Question: The feature request has been fulfilled by Google. Please see <URL>
Using the old version of the Google Maps Android API, I was able to capture a screenshot of the google map to share via social media. I used the following code to capture the screenshot and save the image to a file and it worked great:
'''
public String captureScreen()
{
String storageState = Environment.getExternalStorageState();
Log.d("StorageState", "Storage state is: " + storageState);
// image naming and path to include sd card appending name you choose for file
String mPath = this.getFilesDir().getAbsolutePath();
// create bitmap screen capture
Bitmap bitmap;
View v1 = this.mapView.getRootView();
v1.setDrawingCacheEnabled(true);
bitmap = Bitmap.createBitmap(v1.getDrawingCache());
v1.setDrawingCacheEnabled(false);
OutputStream fout = null;
String filePath = System.currentTimeMillis() + ".jpeg";
try
{
fout = openFileOutput(filePath,
MODE_WORLD_READABLE);
// Write the string to the file
bitmap.compress(Bitmap.CompressFormat.JPEG, 90, fout);
fout.flush();
fout.close();
}
catch (FileNotFoundException e)
{
// TODO Auto-generated catch block
Log.d("ImageCapture", "FileNotFoundException");
Log.d("ImageCapture", e.getMessage());
filePath = "";
}
catch (IOException e)
{
// TODO Auto-generated catch block
Log.d("ImageCapture", "IOException");
Log.d("ImageCapture", e.getMessage());
filePath = "";
}
return filePath;
}
'''
However, the new GoogleMap object used by V2 of the api does not have a "getRootView()" method like MapView does.
I tried to do this:
'''
SupportMapFragment mapFragment = (SupportMapFragment) getSupportFragmentManager()
.findFragmentById(R.id.basicMap);
View v1 = mapFragment.getView();
'''
But the screenshot that I get does not have any map content and looks like this:

Has anyone figured out how to take a screenshot of the new Google Maps Android API V2?
I also tried to get the rootView this way:
'''
View v1 = getWindow().getDecorView().getRootView();
'''
This results in a screenshot that includes the action bar at the top of the screen, but the map is still blank like the screenshot I attached.
A feature request has been submitted to Google. Please go star the feature request if this is something you want google to add in the future: <URL>
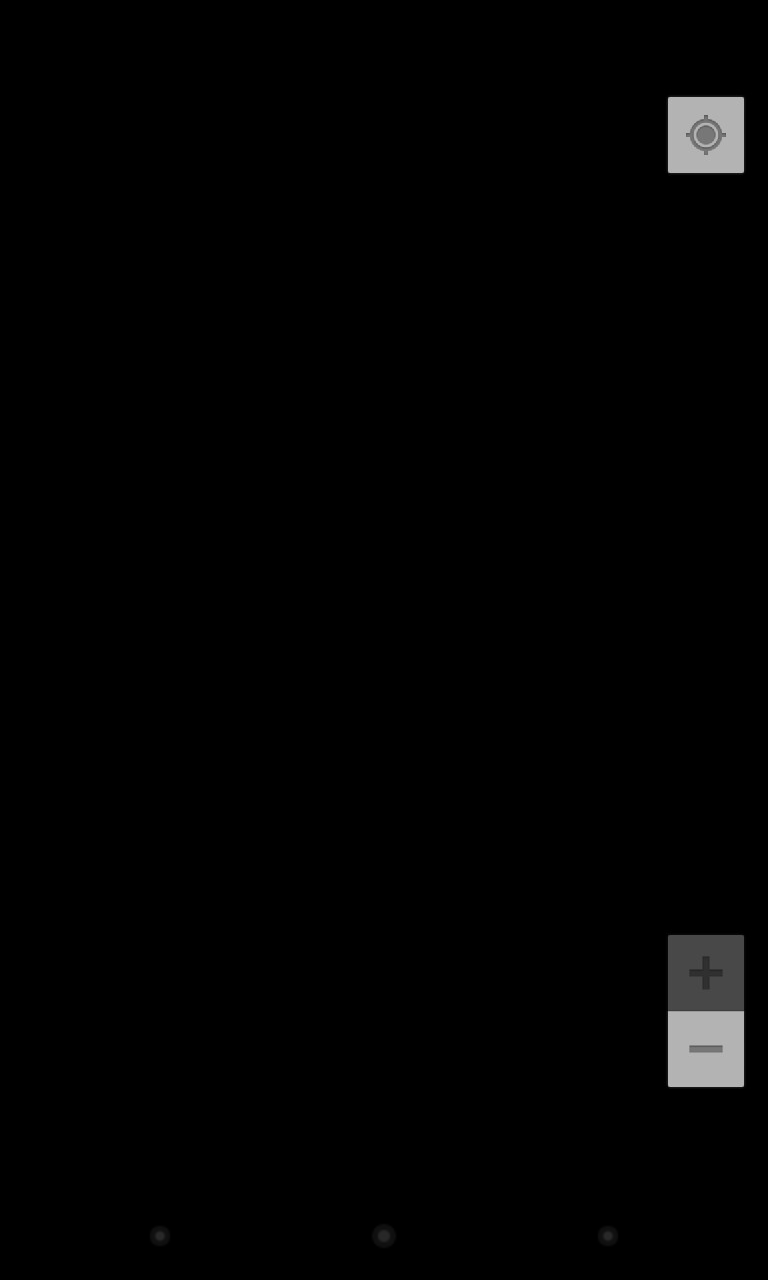
Answer: Update - Google has added a snapshot method**!:
The feature request for a method to take a screen shot of the Android Google Map API V2 OpenGL layer has been fulfilled.
To take a screenshot, simply implement the following interface:
'''
public abstract void onSnapshotReady (Bitmap snapshot)
'''
and call:
'public final void snapshot (GoogleMap.SnapshotReadyCallback callback)'
Example that takes a screenshot, then presents the standard "Image Sharing" options:
'''
public void captureScreen()
{
SnapshotReadyCallback callback = new SnapshotReadyCallback()
{
@Override
public void onSnapshotReady(Bitmap snapshot)
{
// TODO Auto-generated method stub
bitmap = snapshot;
OutputStream fout = null;
String filePath = System.currentTimeMillis() + ".jpeg";
try
{
fout = openFileOutput(filePath,
MODE_WORLD_READABLE);
// Write the string to the file
bitmap.compress(Bitmap.CompressFormat.JPEG, 90, fout);
fout.flush();
fout.close();
}
catch (FileNotFoundException e)
{
// TODO Auto-generated catch block
Log.d("ImageCapture", "FileNotFoundException");
Log.d("ImageCapture", e.getMessage());
filePath = "";
}
catch (IOException e)
{
// TODO Auto-generated catch block
Log.d("ImageCapture", "IOException");
Log.d("ImageCapture", e.getMessage());
filePath = "";
}
openShareImageDialog(filePath);
}
};
mMap.snapshot(callback);
}
'''
Once the image is finished being captured, it will trigger the standard "Share Image" dialog so the user can pick how they'd like to share it:
'''
public void openShareImageDialog(String filePath)
{
File file = this.getFileStreamPath(filePath);
if(!filePath.equals(""))
{
final ContentValues values = new ContentValues(2);
values.put(MediaStore.Images.Media.MIME_TYPE, "image/jpeg");
values.put(MediaStore.Images.Media.DATA, file.getAbsolutePath());
final Uri contentUriFile = getContentResolver().insert(MediaStore.Images.Media.EXTERNAL_CONTENT_URI, values);
final Intent intent = new Intent(android.content.Intent.ACTION_SEND);
intent.setType("image/jpeg");
intent.putExtra(android.content.Intent.EXTRA_STREAM, contentUriFile);
startActivity(Intent.createChooser(intent, "Share Image"));
}
else
{
//This is a custom class I use to show dialogs...simply replace this with whatever you want to show an error message, Toast, etc.
DialogUtilities.showOkDialogWithText(this, R.string.shareImageFailed);
}
}
'''
Documentation is <URL>